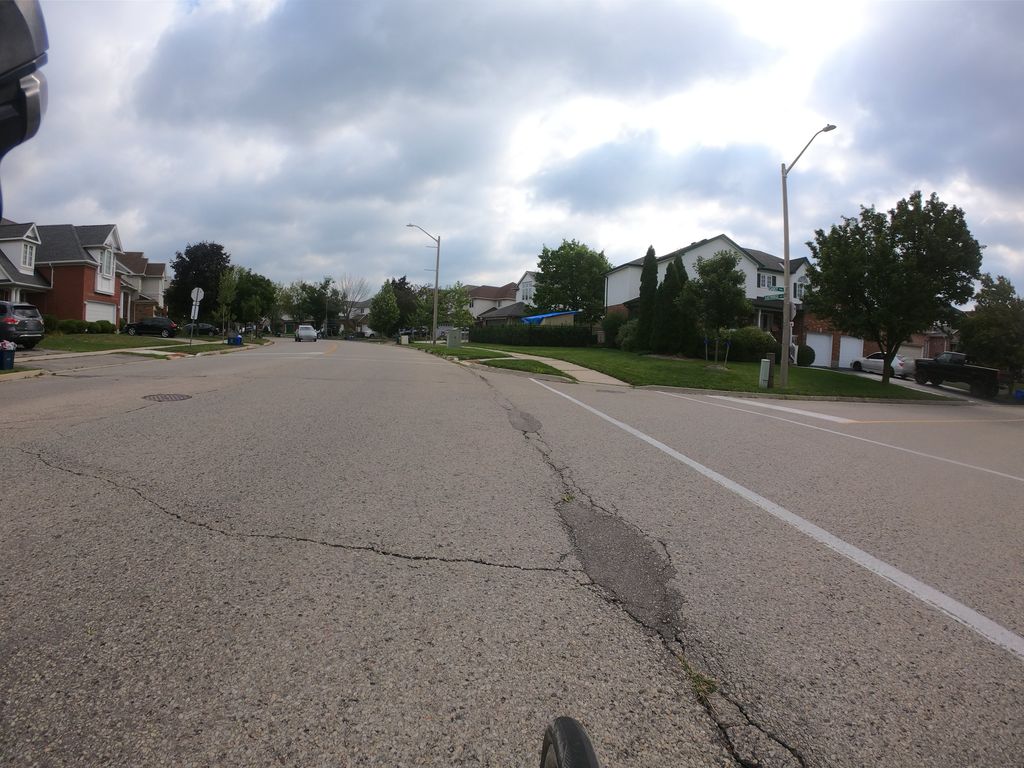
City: kitchener-waterloo